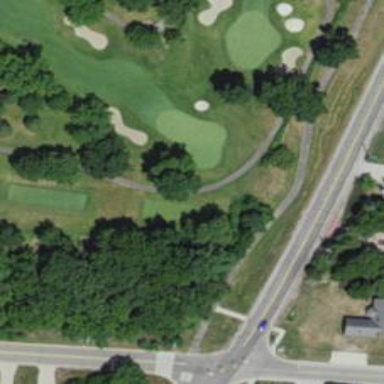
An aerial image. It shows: Golf hole.